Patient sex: M
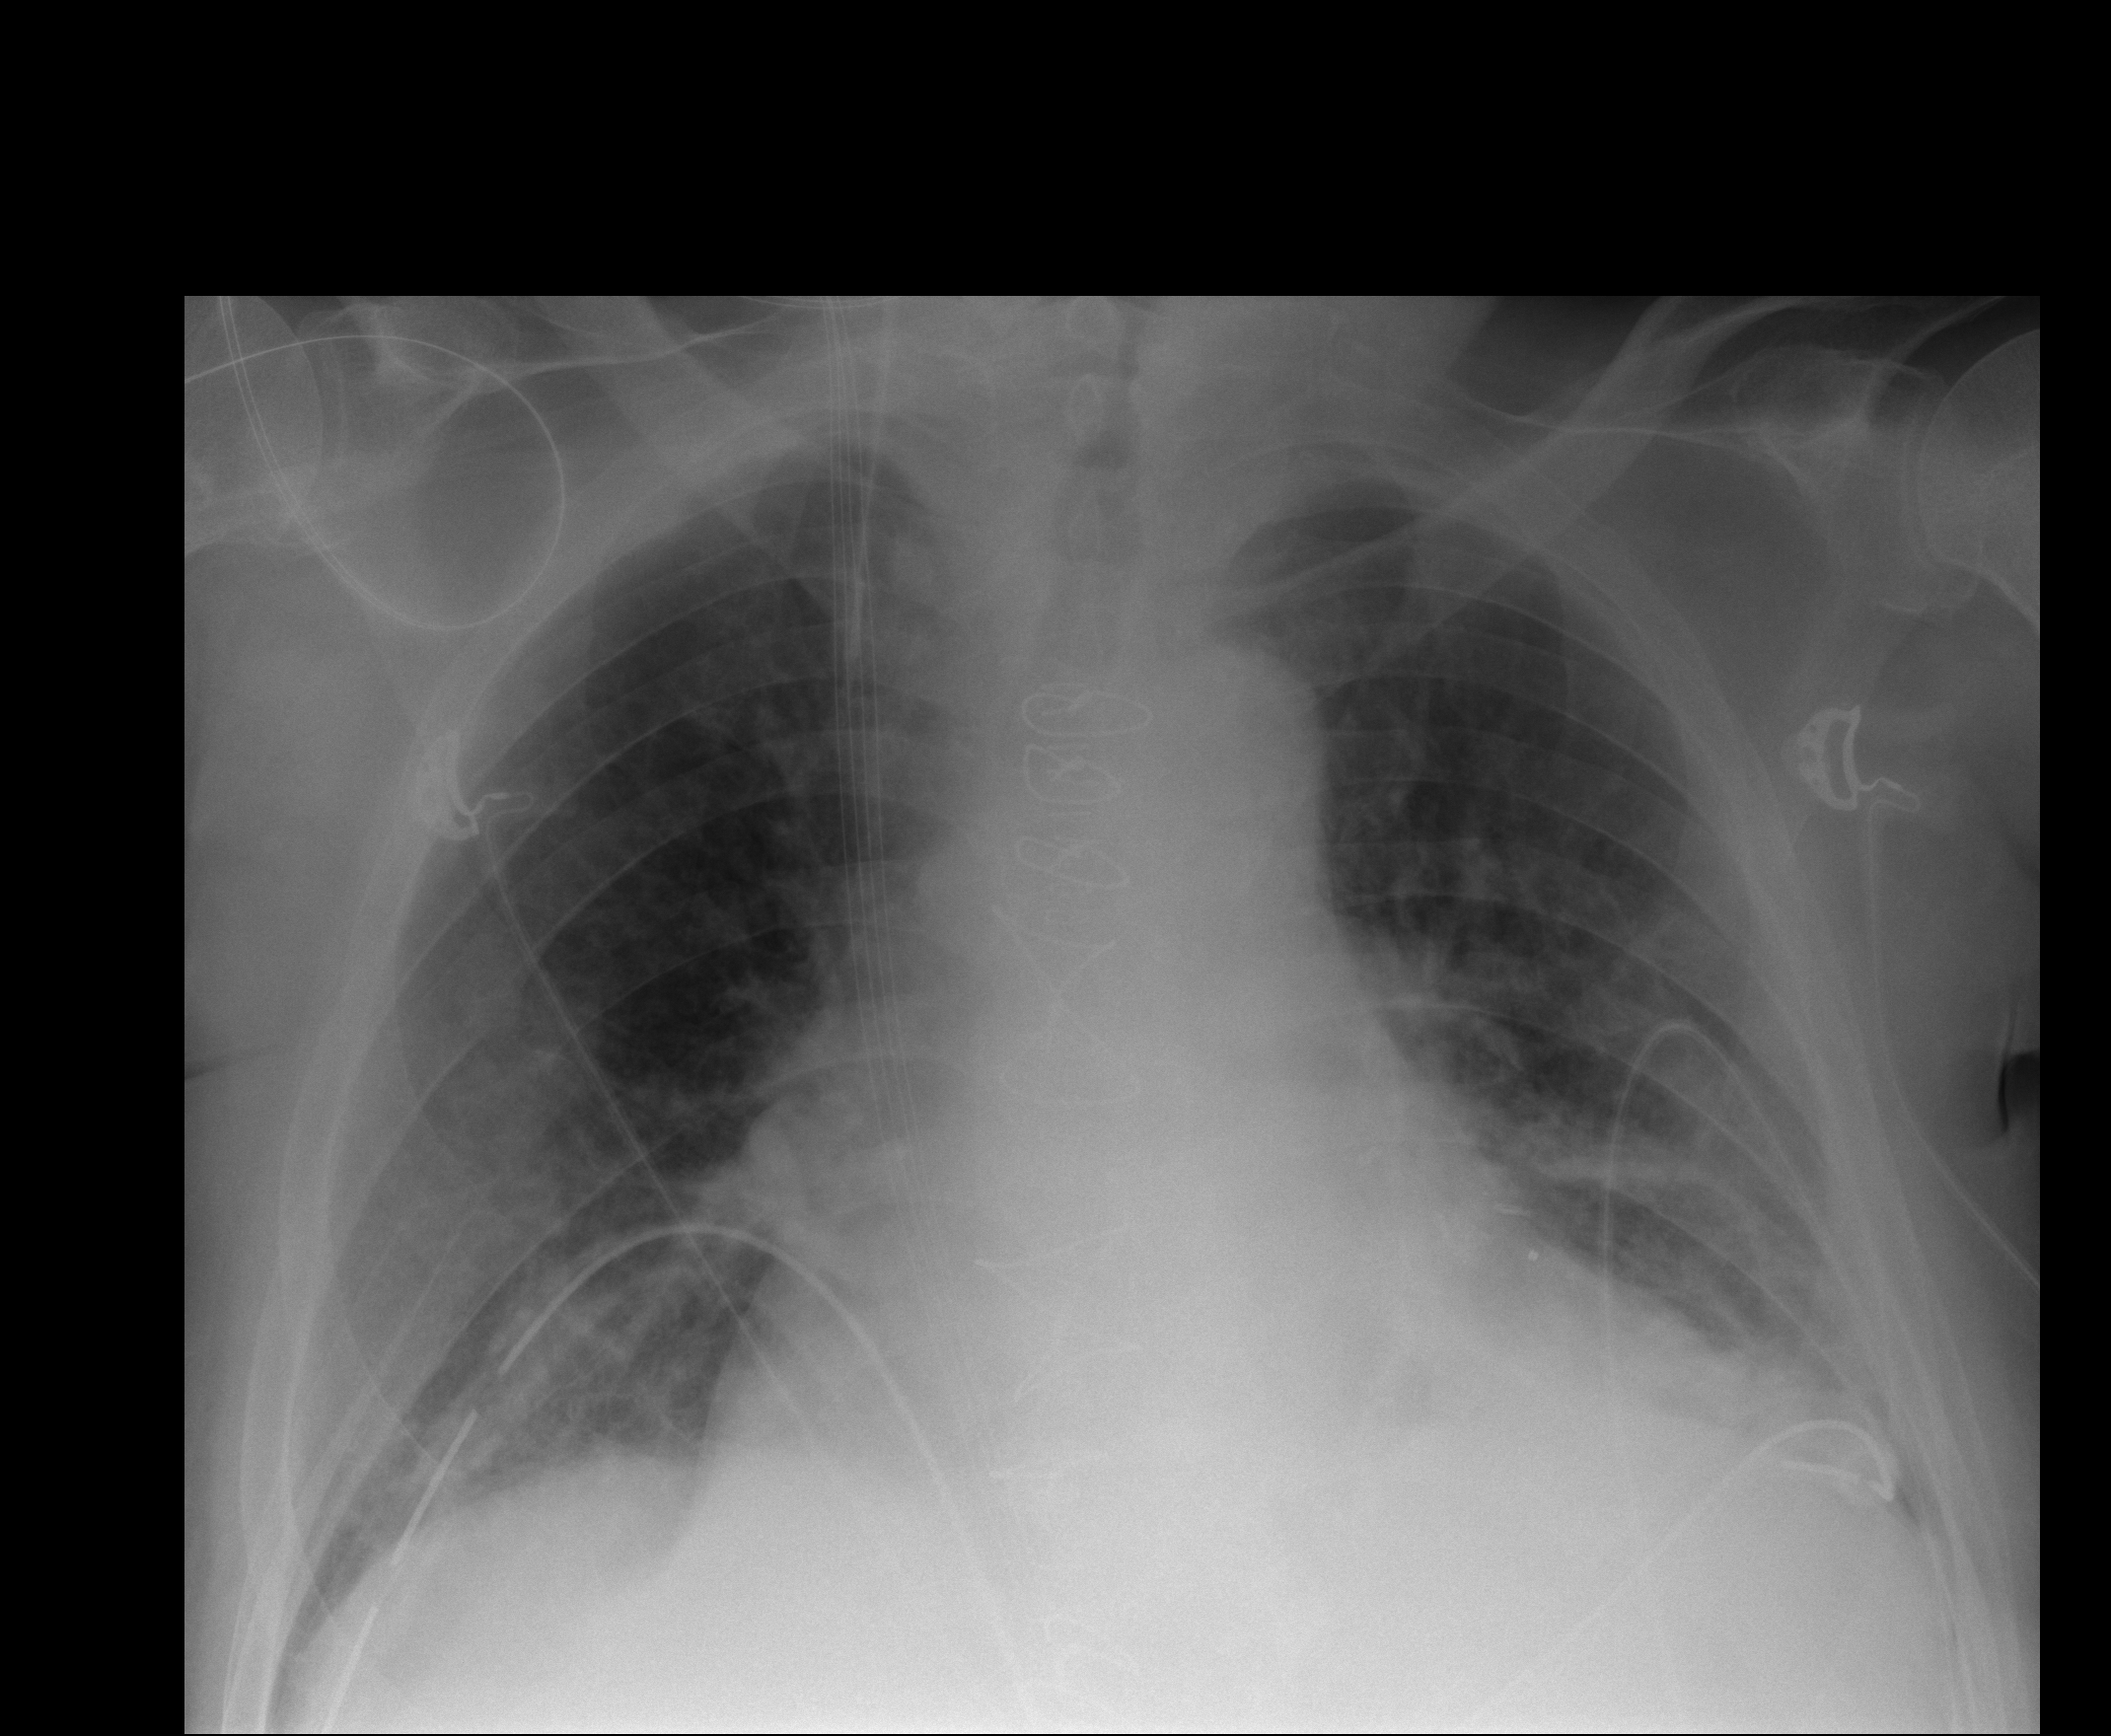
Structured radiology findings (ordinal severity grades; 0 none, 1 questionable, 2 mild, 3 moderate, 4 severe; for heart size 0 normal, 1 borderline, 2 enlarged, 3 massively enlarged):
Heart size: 2
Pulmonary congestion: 2
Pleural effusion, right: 1
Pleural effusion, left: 2
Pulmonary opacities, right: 0
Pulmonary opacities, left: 0
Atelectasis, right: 2
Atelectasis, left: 2